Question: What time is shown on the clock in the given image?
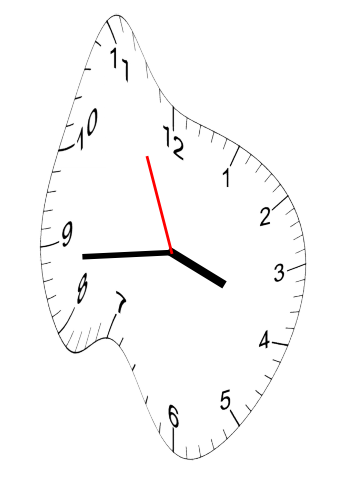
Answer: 03:43:56